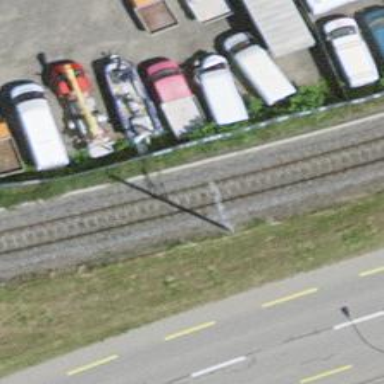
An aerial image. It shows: Single railway track with electrification through contact line.